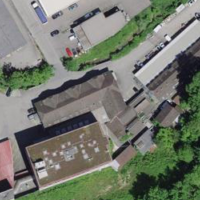
EUNIS habitat code: 54
Species observed at this site:
Aruncus dioicus